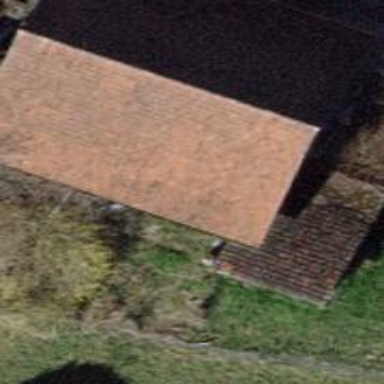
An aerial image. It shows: Gabled roof on farm auxiliary building.